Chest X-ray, PA view. Patient: 9 years old, sex M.
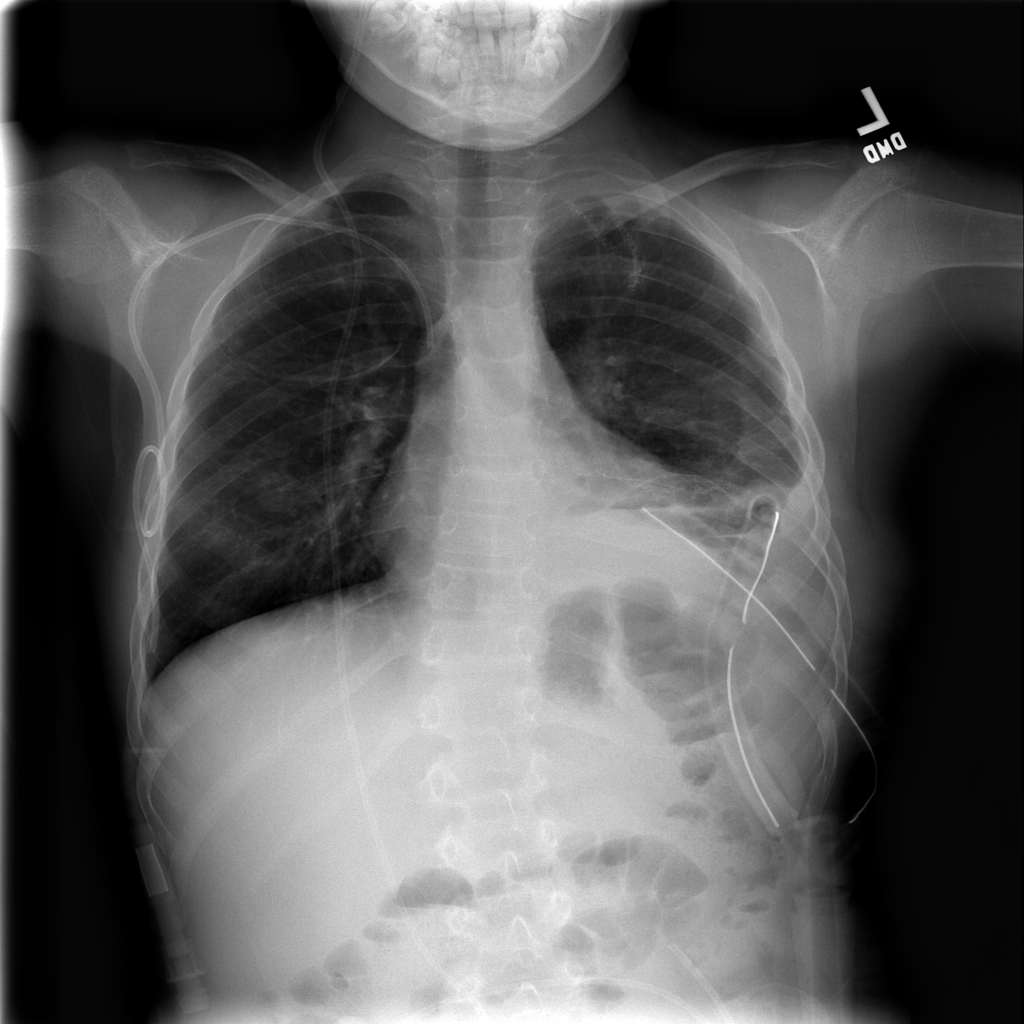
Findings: Pleural_Thickening, Pneumothorax